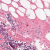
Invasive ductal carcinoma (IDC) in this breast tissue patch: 0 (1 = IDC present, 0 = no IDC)